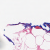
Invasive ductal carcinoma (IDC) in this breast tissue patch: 0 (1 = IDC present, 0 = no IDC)